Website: apple-inc
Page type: customer-info-address
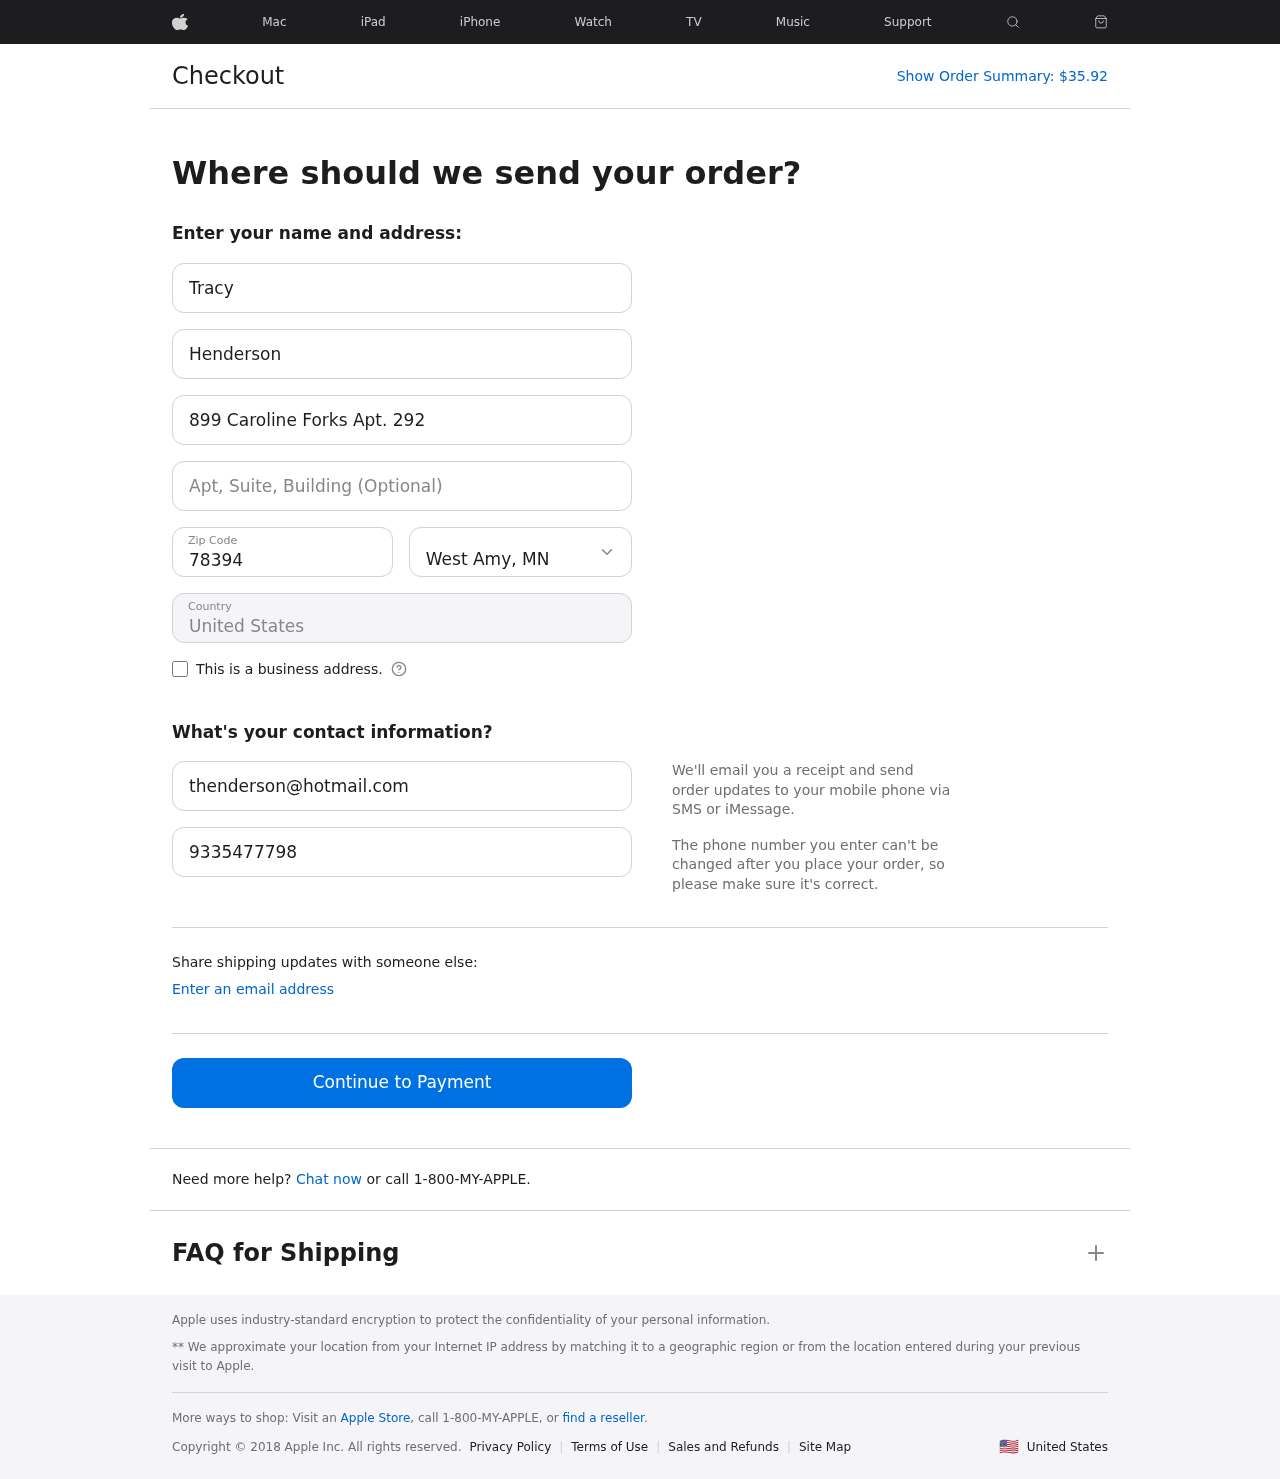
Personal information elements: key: PII_CITY_STATE
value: West Amy, MN
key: PII_COUNTRY
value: United States
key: PII_EMAIL
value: thenderson@hotmail.com
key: PII_FIRSTNAME
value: Tracy
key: PII_LASTNAME
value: Henderson
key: PII_PHONE
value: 9335477798
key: PII_POSTCODE
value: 78394
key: PII_STREET
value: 899 Caroline Forks Apt. 292
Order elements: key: ORDER_TOTAL
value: $35.92